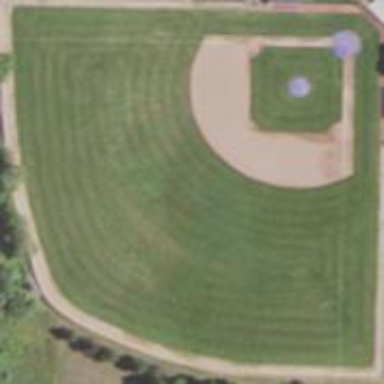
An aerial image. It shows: Baseball pitch for leisure land.